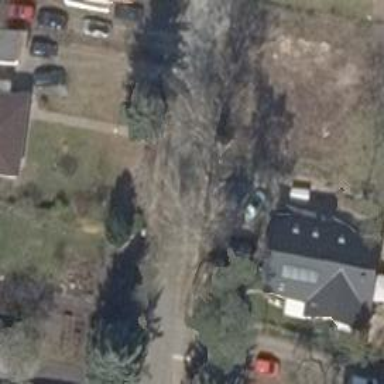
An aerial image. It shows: Residential road with dirt sidewalks on both sides.